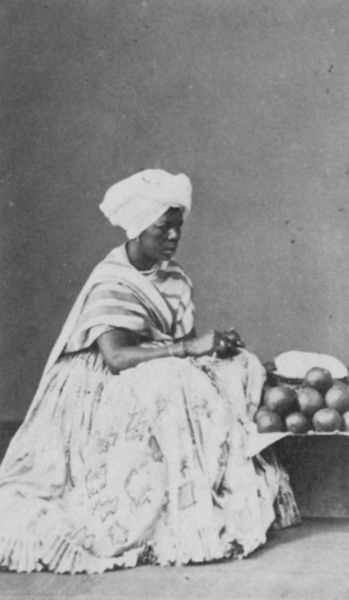
Titel: Straßenverkäuferin in Rio de Janeiro
Künstler: Marc Ferrez
Standort: Rio de Janeiro
Institution: Sammlung Gilberto Ferrez
Schlagwörter: hand, nackt, schatten, umhang, weiß, sitzen, frau, grau, hell, hintergrund, hut, kleid, mund, nase, ohrring, profil, schwarz, tisch, blick, obst, tuch, haube, muster, rock, mütze, wand, arm, arme, band, falten, kleidung, lang, schale, hände, portrait, porträt, gewand, sitzend, stoff, arbeit, frucht, früchte, gemüse, schärpe, kopfbedeckung, orangen, äpfel, kauern, afrika, markt, bank, hocker, essen, kopftuch, sitzt, gestreift, streifen, korb, lciht, rüsche, rüschen, knie, ring, exotik, foto, fotografie, afrikanerin, farbige, schwarze, deckel, hautfarbe, hocken, schwarz weiß, kugel, kugeln, kiste, verkäuferin, photo, tracht, armband, armbänder, armreif, geblümt, sklave, oberteil, schultertuch, kartoffeln, toff, sklavin, verkaufen, fotographie, turban, schae, händlerin, weißs, hockend, schälen, moslem, ausgelegt, kohlen, kanonenkugel, kokosnuss, opulenz, negerin, hintunter, kuzen, oragnen, hickend